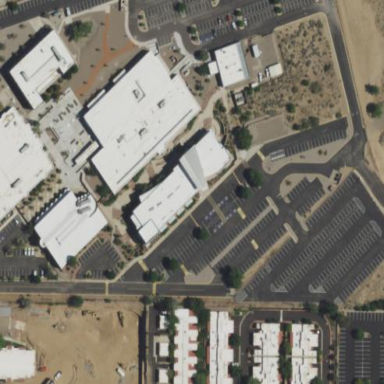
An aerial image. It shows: College building.